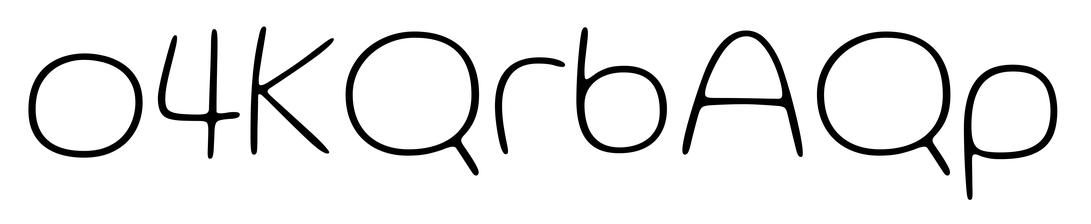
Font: Gluten_Thin